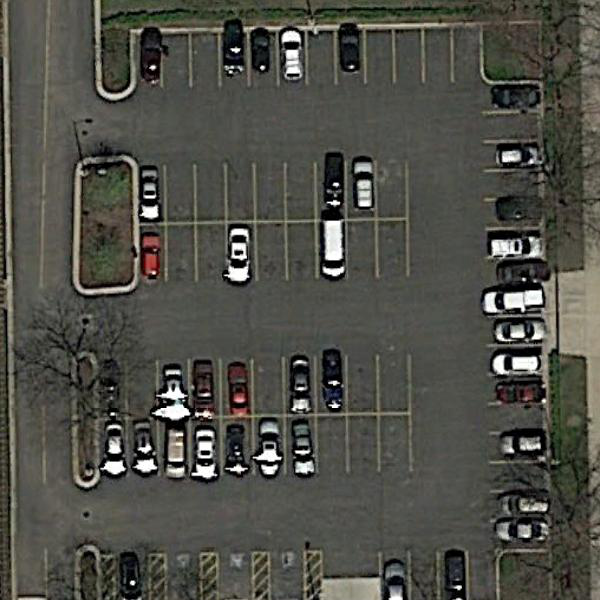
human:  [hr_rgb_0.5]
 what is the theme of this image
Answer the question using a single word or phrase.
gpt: parking lot